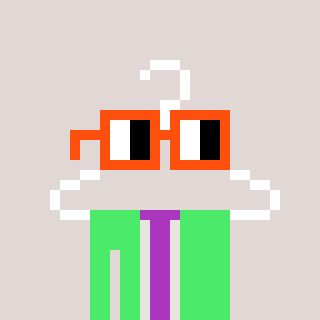
a pixel art character with square orange glasses, a hanger-shaped head and a teal-colored body on a warm background